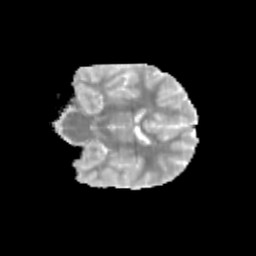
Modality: MD
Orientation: coronal
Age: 11
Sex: male
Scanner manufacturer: siemens
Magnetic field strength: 3 T
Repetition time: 3.8 s
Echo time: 0.07 s